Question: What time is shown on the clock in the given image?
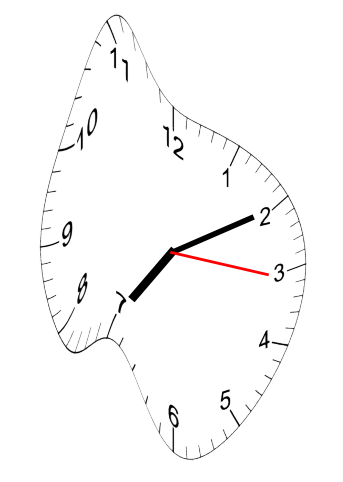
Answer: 07:10:16